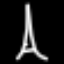
Label: The Eiffel Tower